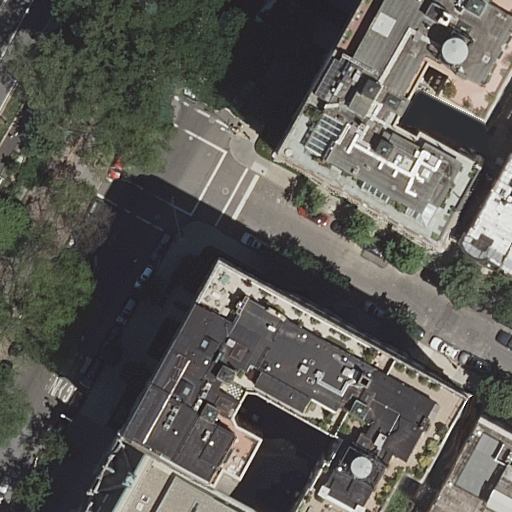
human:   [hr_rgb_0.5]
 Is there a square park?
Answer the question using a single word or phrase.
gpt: no

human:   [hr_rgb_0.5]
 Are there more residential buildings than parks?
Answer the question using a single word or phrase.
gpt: yes

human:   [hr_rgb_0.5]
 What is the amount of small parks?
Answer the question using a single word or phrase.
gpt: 0

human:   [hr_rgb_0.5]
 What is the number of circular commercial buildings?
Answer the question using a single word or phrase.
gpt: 0

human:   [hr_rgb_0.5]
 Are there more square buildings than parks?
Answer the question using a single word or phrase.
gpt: no

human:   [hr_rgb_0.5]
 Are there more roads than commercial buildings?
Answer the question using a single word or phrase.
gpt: yes

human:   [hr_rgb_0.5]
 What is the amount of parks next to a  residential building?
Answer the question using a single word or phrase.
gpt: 1

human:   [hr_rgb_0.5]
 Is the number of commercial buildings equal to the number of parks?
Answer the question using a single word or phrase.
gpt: no

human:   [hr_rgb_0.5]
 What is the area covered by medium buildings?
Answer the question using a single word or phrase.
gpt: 521m2

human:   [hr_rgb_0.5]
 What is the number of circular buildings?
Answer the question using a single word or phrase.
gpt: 0

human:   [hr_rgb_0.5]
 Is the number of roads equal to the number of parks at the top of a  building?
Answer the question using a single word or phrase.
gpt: no

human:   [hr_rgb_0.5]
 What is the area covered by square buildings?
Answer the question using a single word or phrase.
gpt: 0m2

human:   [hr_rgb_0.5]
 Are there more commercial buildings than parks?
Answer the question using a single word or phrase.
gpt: no

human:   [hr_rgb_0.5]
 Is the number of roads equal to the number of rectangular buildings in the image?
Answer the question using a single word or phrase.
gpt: no

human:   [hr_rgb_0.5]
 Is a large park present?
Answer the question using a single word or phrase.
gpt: yes

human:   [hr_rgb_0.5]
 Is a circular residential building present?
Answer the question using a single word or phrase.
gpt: no

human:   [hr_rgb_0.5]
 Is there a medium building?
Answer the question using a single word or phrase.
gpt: yes

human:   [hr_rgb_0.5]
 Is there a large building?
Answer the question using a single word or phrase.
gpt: yes

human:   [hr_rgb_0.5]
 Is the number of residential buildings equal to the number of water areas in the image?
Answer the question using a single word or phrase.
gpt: no

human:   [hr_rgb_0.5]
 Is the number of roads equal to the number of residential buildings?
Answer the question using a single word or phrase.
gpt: no

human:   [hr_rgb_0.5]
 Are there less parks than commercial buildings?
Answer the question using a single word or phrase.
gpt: no

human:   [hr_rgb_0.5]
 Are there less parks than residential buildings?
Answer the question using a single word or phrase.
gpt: yes

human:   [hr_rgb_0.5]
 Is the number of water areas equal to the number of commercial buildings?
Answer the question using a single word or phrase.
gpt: yes

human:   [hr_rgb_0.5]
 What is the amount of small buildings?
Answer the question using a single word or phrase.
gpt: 2

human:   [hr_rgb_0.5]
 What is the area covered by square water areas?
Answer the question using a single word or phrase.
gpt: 0m2

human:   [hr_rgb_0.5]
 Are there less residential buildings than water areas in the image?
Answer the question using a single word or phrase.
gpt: no

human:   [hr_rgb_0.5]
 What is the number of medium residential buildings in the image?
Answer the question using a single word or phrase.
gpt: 3

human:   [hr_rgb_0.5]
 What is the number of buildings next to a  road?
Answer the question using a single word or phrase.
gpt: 6

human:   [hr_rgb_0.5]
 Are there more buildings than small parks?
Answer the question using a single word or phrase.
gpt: yes

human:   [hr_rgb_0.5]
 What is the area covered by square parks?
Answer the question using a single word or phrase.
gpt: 0m2

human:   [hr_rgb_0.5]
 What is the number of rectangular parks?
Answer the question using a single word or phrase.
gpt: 1

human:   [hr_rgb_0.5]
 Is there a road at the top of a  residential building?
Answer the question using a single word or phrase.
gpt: yes

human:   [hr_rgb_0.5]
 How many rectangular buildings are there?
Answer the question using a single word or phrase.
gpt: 3

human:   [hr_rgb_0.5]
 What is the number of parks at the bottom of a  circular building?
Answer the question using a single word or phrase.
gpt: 0

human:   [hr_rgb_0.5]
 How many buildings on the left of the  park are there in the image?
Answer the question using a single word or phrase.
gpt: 6

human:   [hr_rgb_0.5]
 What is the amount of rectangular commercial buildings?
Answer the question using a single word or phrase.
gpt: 0